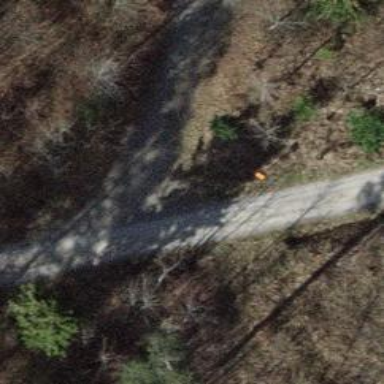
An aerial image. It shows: Pipeline marker.